Field crop: maize
Growth stage: 1
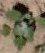
Species: chenopodium